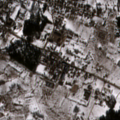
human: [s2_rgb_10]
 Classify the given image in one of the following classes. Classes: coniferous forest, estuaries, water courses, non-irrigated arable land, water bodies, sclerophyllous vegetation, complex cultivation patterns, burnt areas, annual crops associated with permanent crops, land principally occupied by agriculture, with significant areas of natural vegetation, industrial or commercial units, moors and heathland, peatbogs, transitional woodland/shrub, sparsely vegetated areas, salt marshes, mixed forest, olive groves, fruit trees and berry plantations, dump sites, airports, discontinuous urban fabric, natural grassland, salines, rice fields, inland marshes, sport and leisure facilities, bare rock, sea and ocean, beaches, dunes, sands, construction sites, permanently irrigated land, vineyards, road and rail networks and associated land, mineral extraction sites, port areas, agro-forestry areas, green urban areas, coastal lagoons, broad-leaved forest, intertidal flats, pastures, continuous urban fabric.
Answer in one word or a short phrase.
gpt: discontinuous urban fabric, industrial or commercial units, complex cultivation patterns, mixed forest